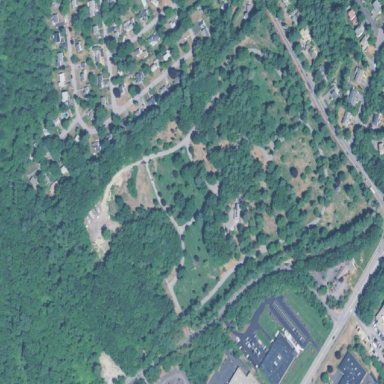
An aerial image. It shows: Cemetery with historic significance.